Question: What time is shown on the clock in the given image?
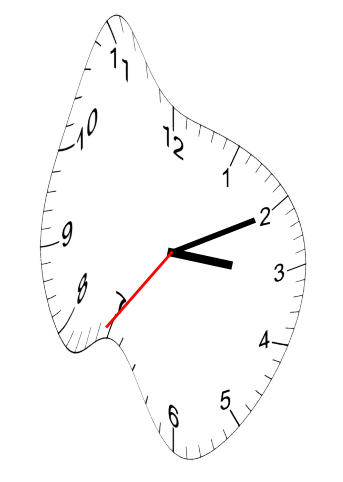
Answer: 03:10:36